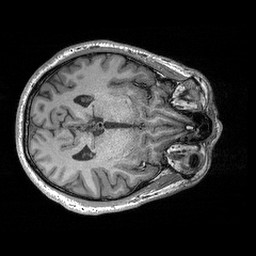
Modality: T1w
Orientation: axial
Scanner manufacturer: siemens
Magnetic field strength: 3 T
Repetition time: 2.3 s
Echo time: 0.00298 s